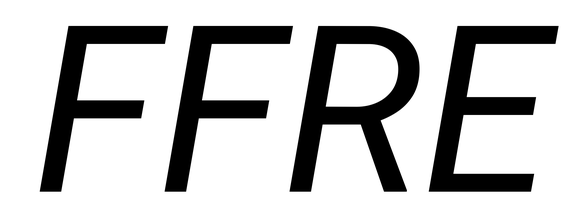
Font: Roboto-Italic_Italic